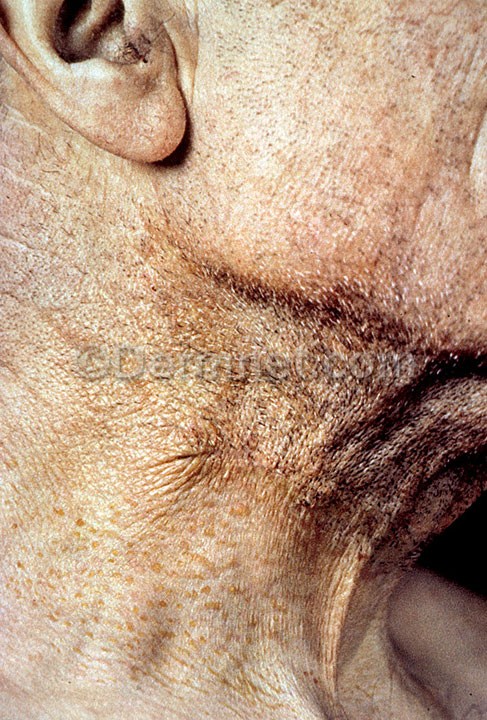
Disease: Systemic Disease